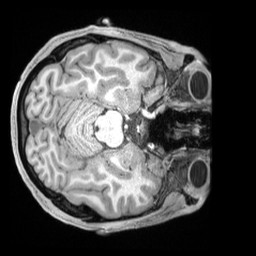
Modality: T1w
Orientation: axial
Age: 24
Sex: male
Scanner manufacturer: siemens
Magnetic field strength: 3 T
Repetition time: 2.4 s
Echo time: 0.00226 s